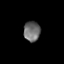
Tissue: skin
Cell type: Epithelial cells
Senescence score: 0.2802
Nuclear area (px): 322
Mean DAPI intensity: 109.401